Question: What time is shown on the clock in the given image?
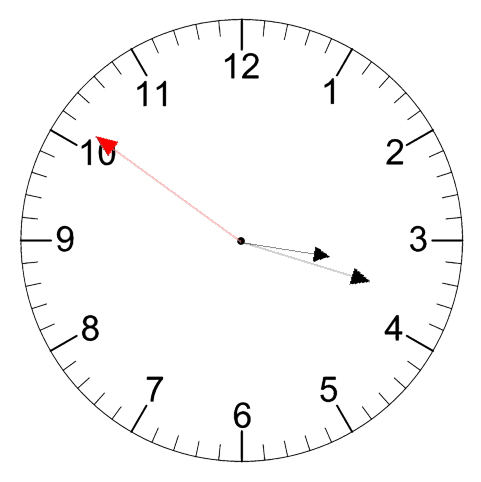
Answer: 03:17:51